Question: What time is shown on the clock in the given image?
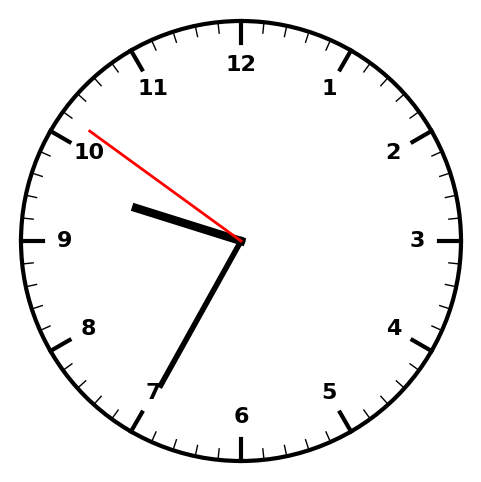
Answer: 09:34:51